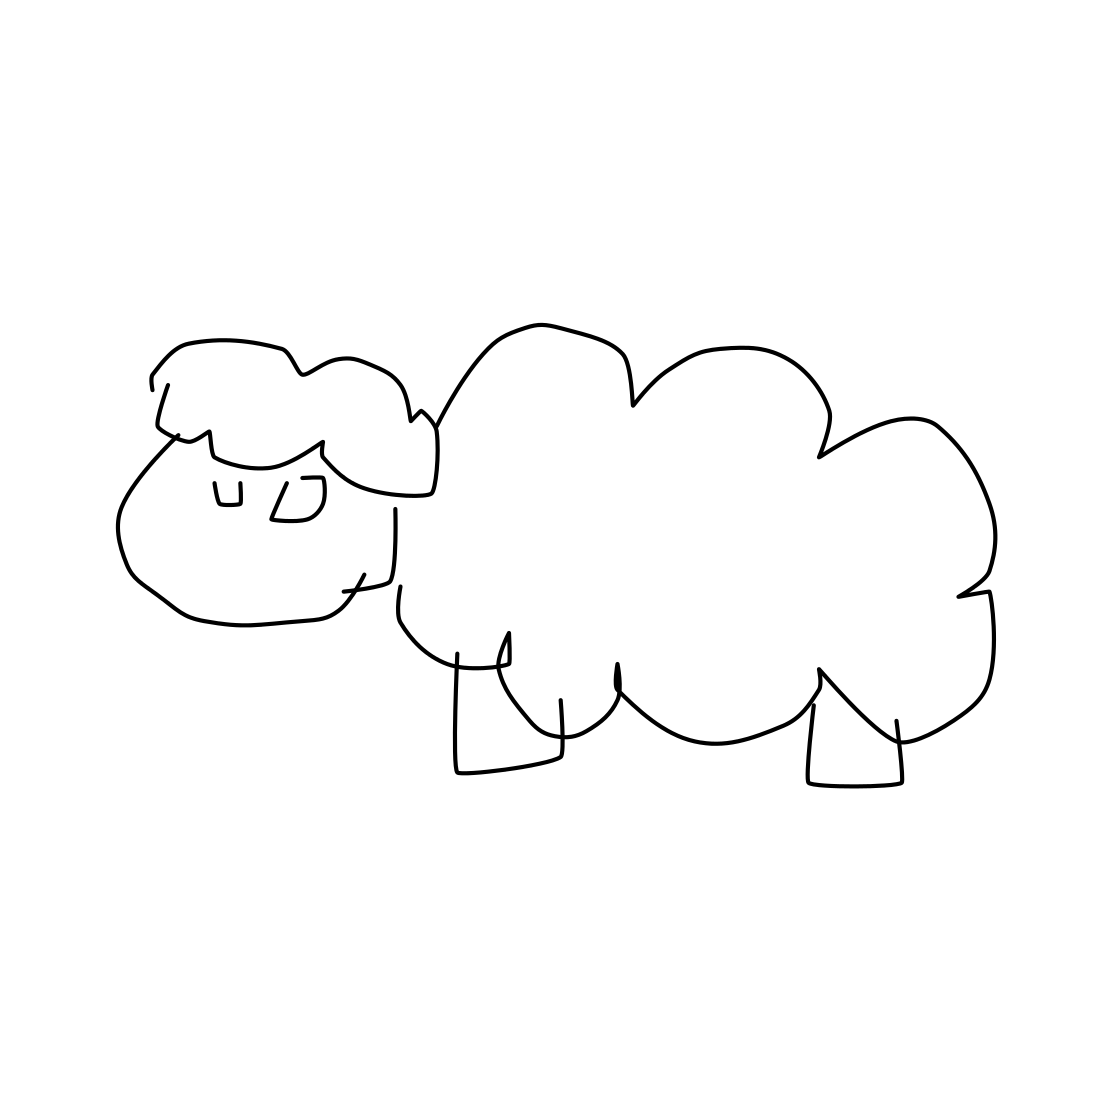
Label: sheep